Question: I have a datatable with a filter

The filter work good but the result of filter doesn't work. I call ajax inside of p:inputText to try to refresh the result but doesn't work
'''
<h:outputText value="Result"/><h:outputText id="sizeFilterMyWork" value="#{caseManagement.myWork.size()}" />
<h:outputText value="Filter" id="myCaseOutputTextSearch" />
<p:inputText id="globalFilter" onkeyup="PF('myCaseTable').filter()" style="width:150px" >
<p:ajax event="keyup" update="sizeFilterMyWork" listener="#{caseManagement.getSizefilteredMyWork}"></p:ajax>
</p:inputText>
'''
In the bean I have the list of 'myWork' (with get and set) and a list used for the filter (with get and set), when the page is load the result call the size of the list of my work, then, when I use the filter the datatable is shrinking (so it's work) but the number of result doesnt change. Ajax should call the method 'getSizefilteredMyWork' and update the result but doesnt work
Bean
'''
private List<Case> myWork = new ArrayList<Case>(); // get and set
private List<Case> filteredMyWork; //get and set
public int getSizefilteredMyWork(final AjaxBehaviorEvent event)
{
return filteredMyWork.size();
}
'''
How can I fix it?
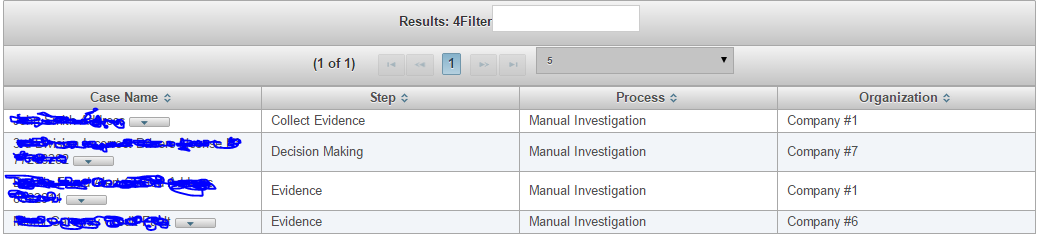
Answer: Your listener method's return value is ignored but you don't need it because the 'outputText' will get its value directly from 'myWork'. It should get the size of the 'filteredMyWork' list instead.
You could try replacing the 'inputText' 'p:ajax' with one in the 'p:datatable':
'''
<p:ajax event="filter" process="@this" update="sizeFilterMyWork" />
'''